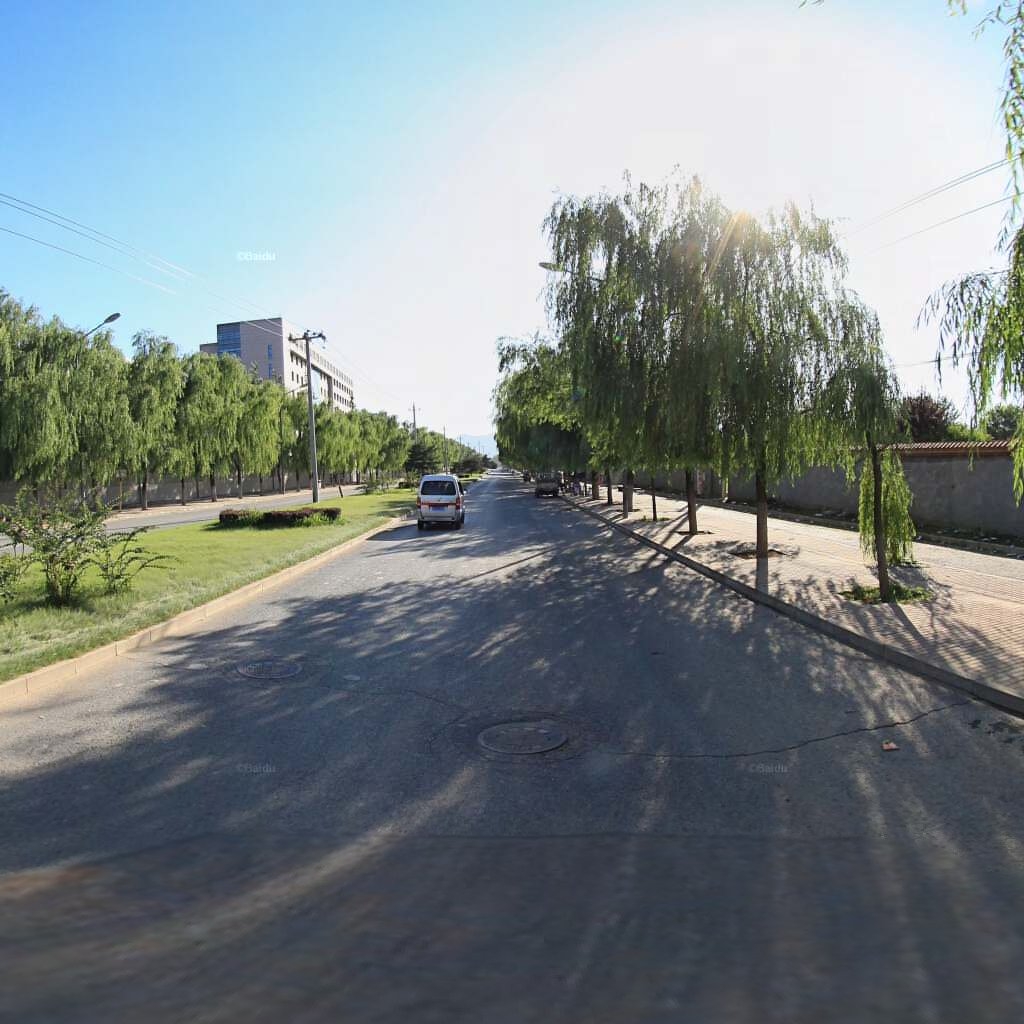
Region: Haidian
Road damage annotations: transverse crack, transverse crack, manhole cover, manhole cover, transverse crack